Question: I want to use a C++ dll (compiled for arm, x86) within my C# windows phone 8.1 XAML visual studio project.
I created a C++ runtime component to interact with my C++ code. This code needs a precompiled dll. I added my lib file to my project settings. The compilation is running fine.
If I start my app with the windows phone 8.1 emulator I get:
'''
The specified module could not be found. (Exception from HRESULT: 0x8007007E)
'''
My Visual Studio Project Structure:
- - - - - - - -

Things I have tried:
- -
So, how can I use a .lib/.dll library within a C++ Runtime Component Project?
- <URL>
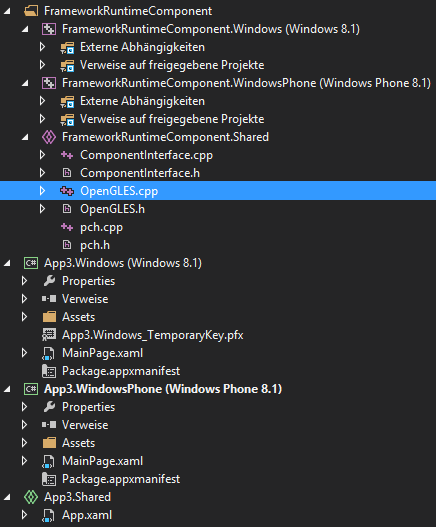
Answer: I managed to get it working.
You have to import the dll into the C#-project. It's important that the dll is in the root the C#-project and that: 'copy to output directory' is activated.